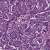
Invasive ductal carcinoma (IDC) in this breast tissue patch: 1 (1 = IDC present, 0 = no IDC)